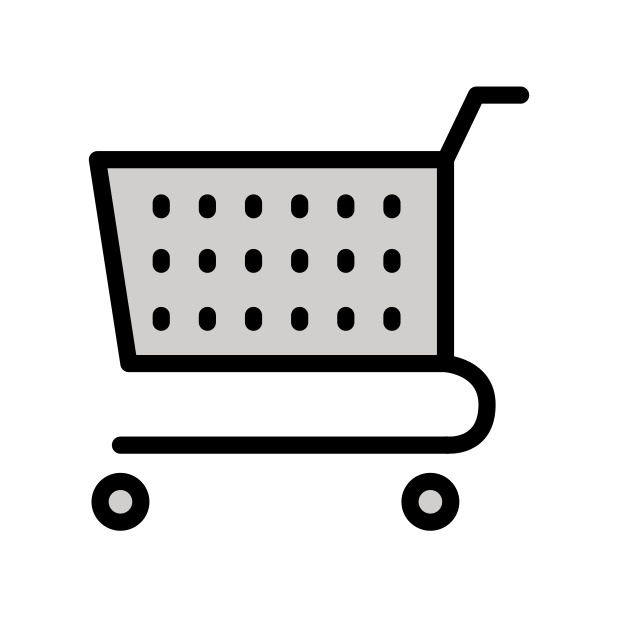
Emoji: 🛒
Name: shopping trolley
Unicode: 0x1f6d2